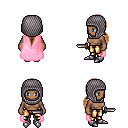
a pixel art fantasy rpg character, female body template, human, dark skin, pink cape, gold greaves, brown ponytail hairstyle, chain hood, metal boots, dagger, four views (front, back, left, right), 2x2 character sprite sheet, small pixel art, hard edges, no anti-aliasing